Question: I want to show the dates of previous and next months on my datePicker. Just like this:

These dates should also be selectable. Is there any option in jQuery default datePicker or can I modify DatePicker to look like this?
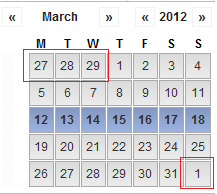
Answer: This should do it:
'''
<script>
$(function() {
$( "#datepicker" ).datepicker({
showOtherMonths: true,
selectOtherMonths: true
});
});
</script>
'''
check out : <URL>